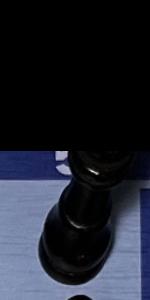
Label: King_Black